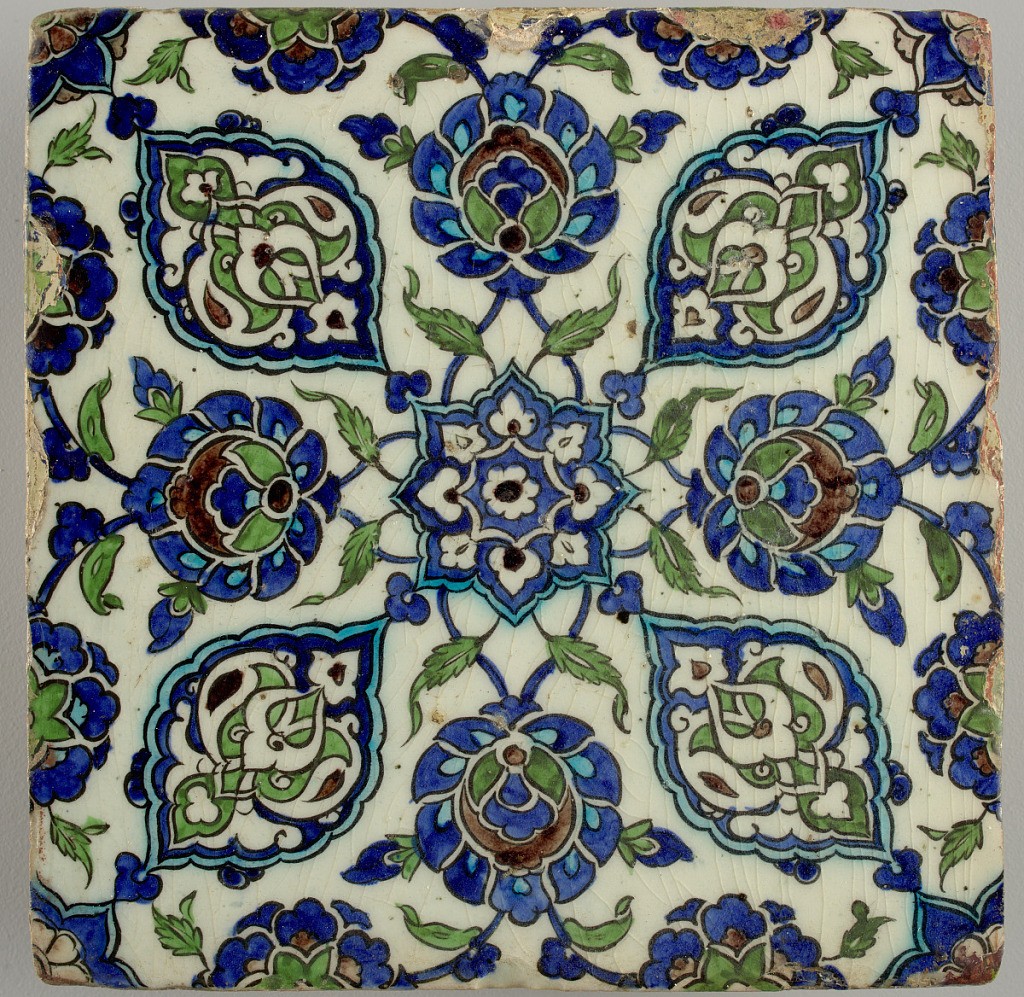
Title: Wall tile
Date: late 16th–early 17th century
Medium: Lead-glazed earthenware
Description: Similar to 1951-66-3.